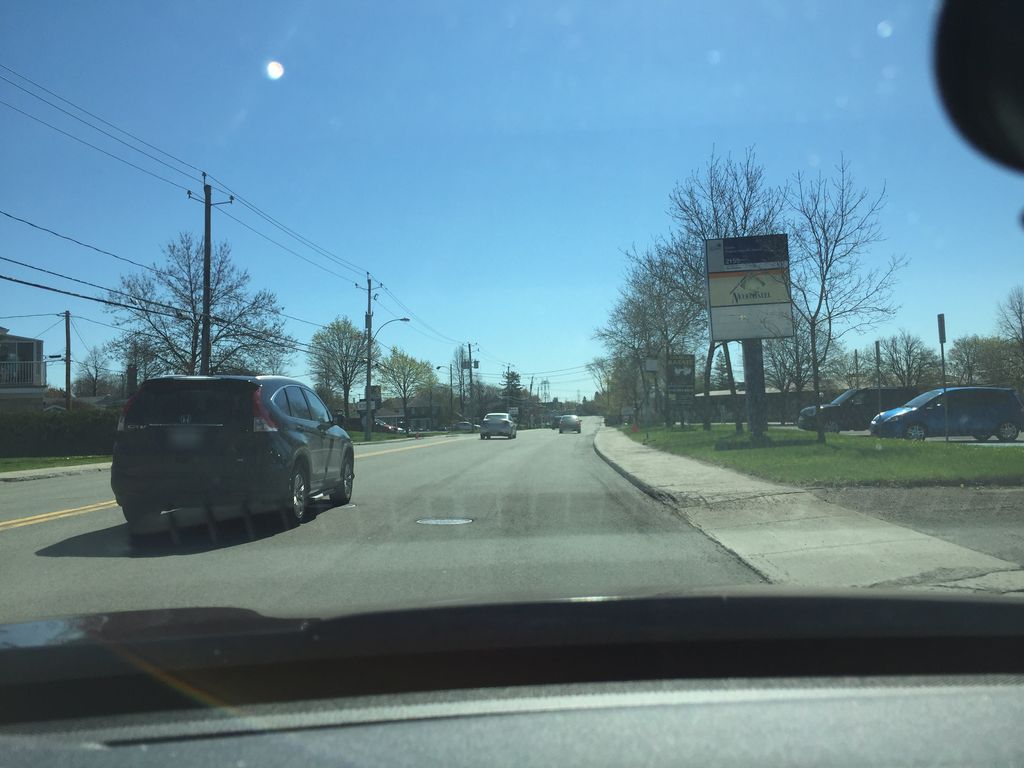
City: quebec_city